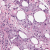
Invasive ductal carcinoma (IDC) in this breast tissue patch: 0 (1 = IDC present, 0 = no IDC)